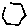
Label: hexagon